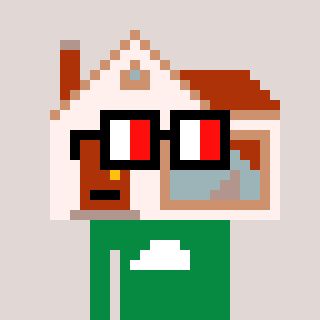
a pixel art character with square glasses with black frames and red eyes, a house-shaped head and a green-colored body on a warm background